Field crop: maize
Growth stage: 1
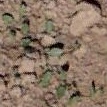
Species: convolvulus